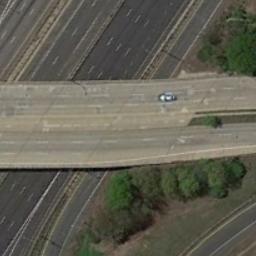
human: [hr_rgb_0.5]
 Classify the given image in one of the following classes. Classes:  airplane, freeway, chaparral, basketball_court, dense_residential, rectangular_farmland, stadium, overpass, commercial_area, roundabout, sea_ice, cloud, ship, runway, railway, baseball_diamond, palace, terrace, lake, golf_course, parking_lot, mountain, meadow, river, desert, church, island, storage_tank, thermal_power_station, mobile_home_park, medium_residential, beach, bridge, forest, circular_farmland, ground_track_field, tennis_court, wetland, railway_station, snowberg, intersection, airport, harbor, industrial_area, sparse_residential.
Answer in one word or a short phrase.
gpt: overpass